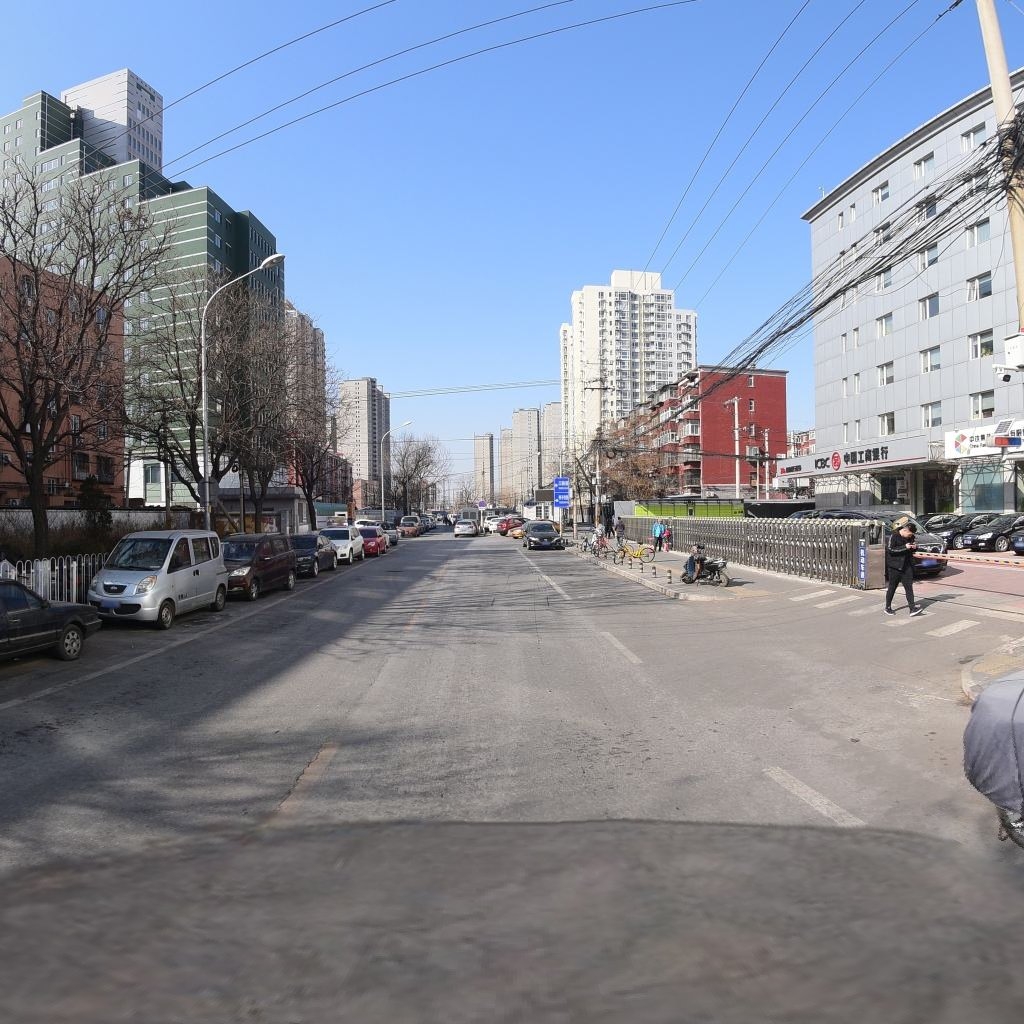
Region: Xicheng
Road damage annotations: longitudinal crack